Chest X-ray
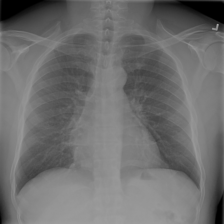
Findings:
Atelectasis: negative
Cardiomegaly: negative
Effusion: negative
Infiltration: negative
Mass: negative
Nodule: negative
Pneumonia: negative
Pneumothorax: negative
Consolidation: negative
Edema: negative
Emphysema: negative
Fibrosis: negative
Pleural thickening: negative
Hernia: negative